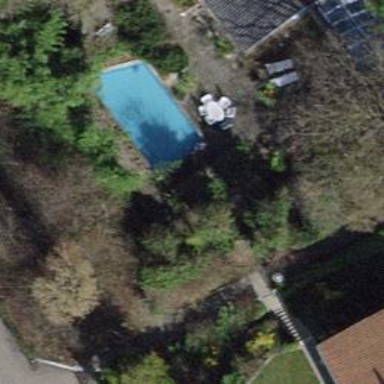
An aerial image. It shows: Swimming pool located in leisure land.